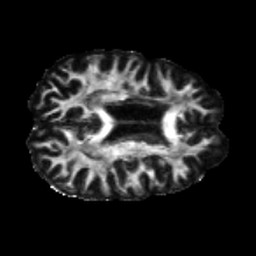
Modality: FA
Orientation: axial
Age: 47
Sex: male
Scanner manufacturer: siemens
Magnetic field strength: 3 T
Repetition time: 5.25 s
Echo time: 0.08 s